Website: bh-photo
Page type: orders-overview
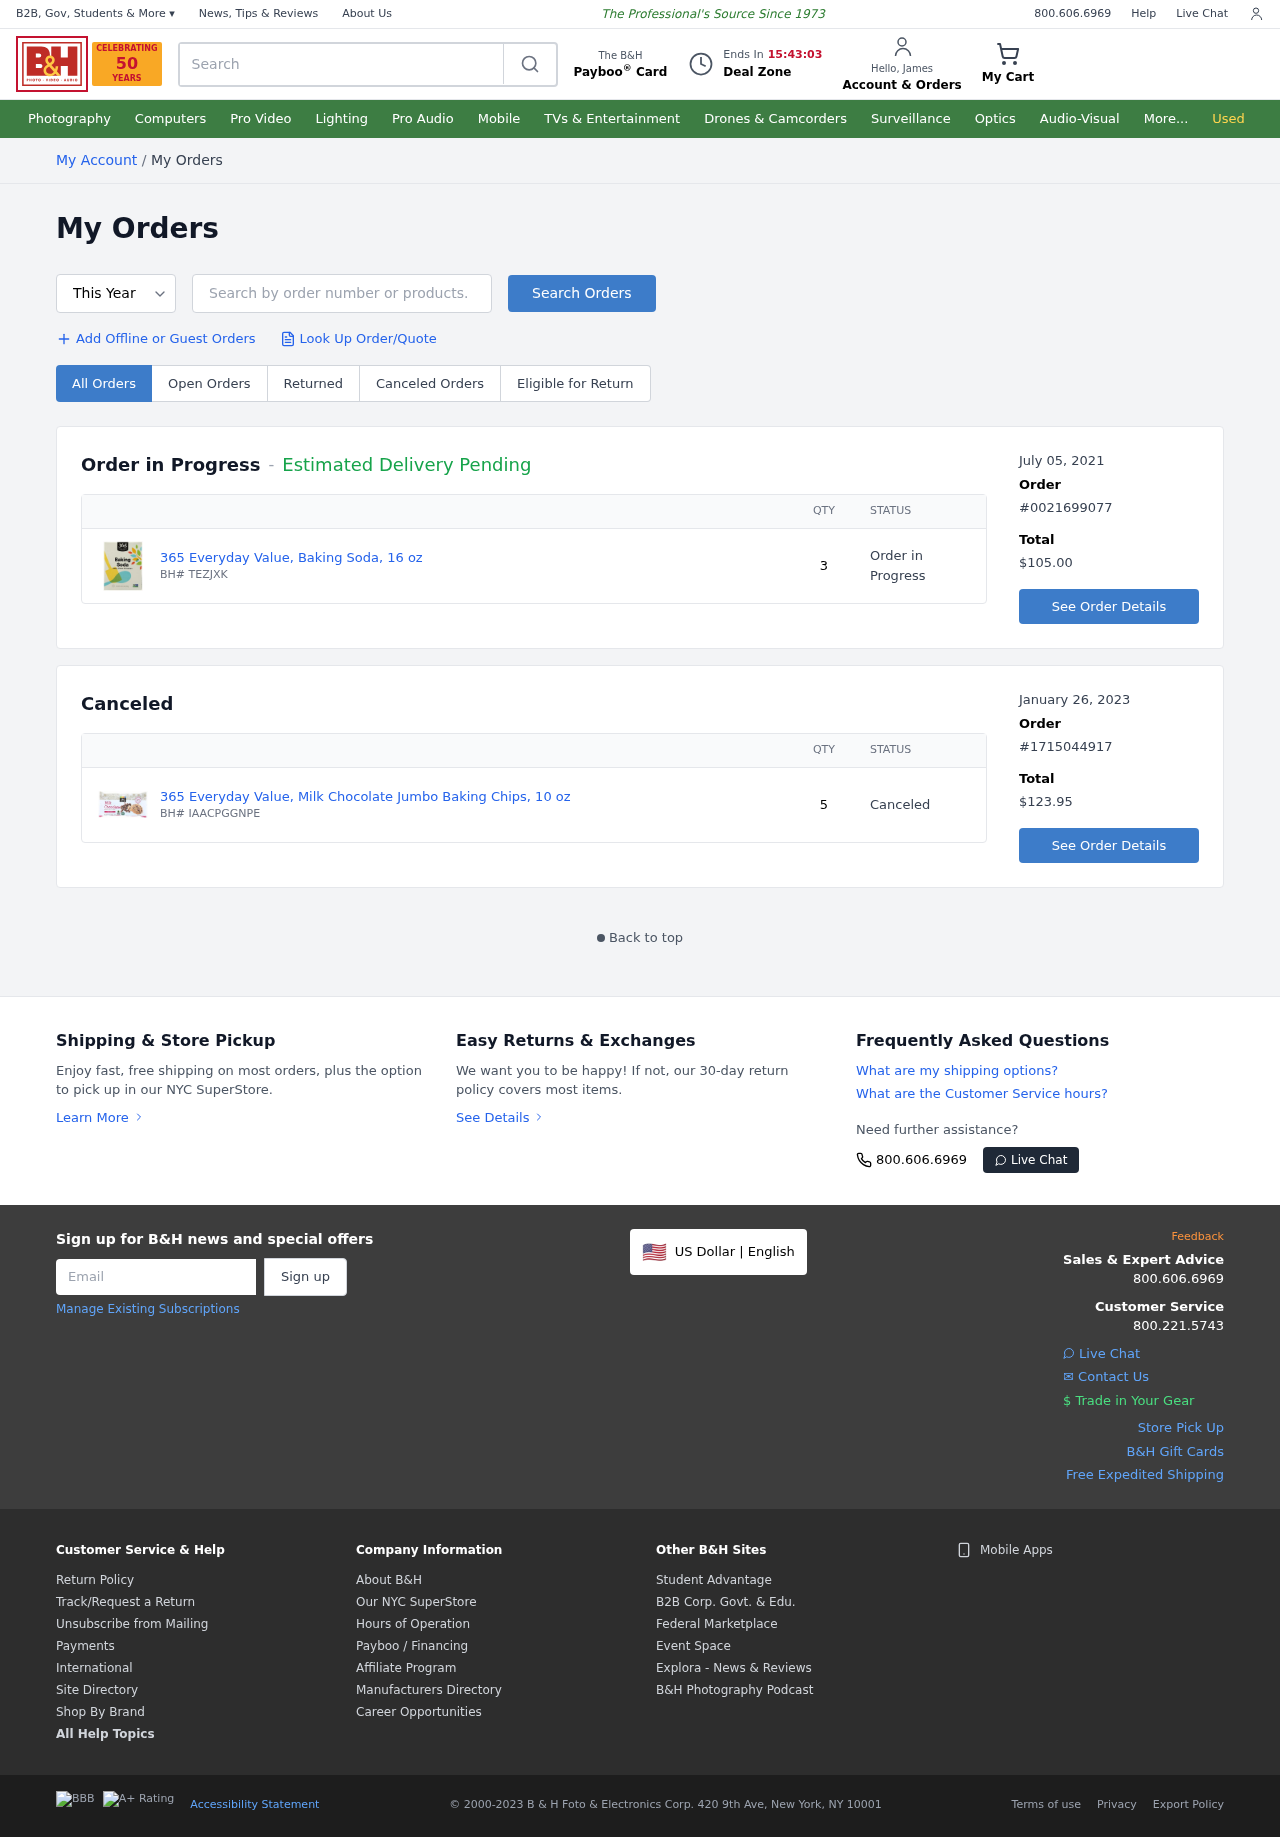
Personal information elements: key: PII_FIRSTNAME
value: James
Product elements: key: PRODUCT1_NAME
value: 365 Everyday Value, Baking Soda, 16 oz
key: PRODUCT1_QUANTITY
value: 3
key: PRODUCT2_NAME
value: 365 Everyday Value, Milk Chocolate Jumbo Baking Chips, 10 oz
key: PRODUCT2_QUANTITY
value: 5
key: PRODUCT1_SKU
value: BH# TEZJXK
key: PRODUCT2_SKU
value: BH# IAACPGGNPE
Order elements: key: ORDER_DATE
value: July 05, 2021
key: ORDER_ID
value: #0021699077
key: ORDER_TOTAL
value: $105.00
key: ORDER_DATE2
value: January 26, 2023
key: ORDER_ID2
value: #1715044917
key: ORDER_TOTAL2
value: $123.95
Search elements: key: HEADER_SEARCH
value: Search
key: SEARCH_ORDERS
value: Search by order number or products.